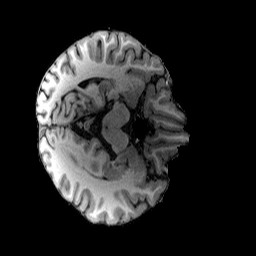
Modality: T1w
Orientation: axial
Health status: healthy